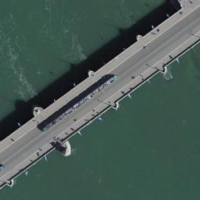
EUNIS habitat code: 57
Species observed at this site:
Chroicocephalus ridibundus
Tachymarptis melba
Cygnus olor
Anas platyrhynchos
Erithacus rubecula
Phoenicurus ochruros
Passer domesticus
Columba livia
Turdus merula